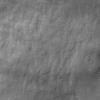
Atmospheric dust classification: not_dusty